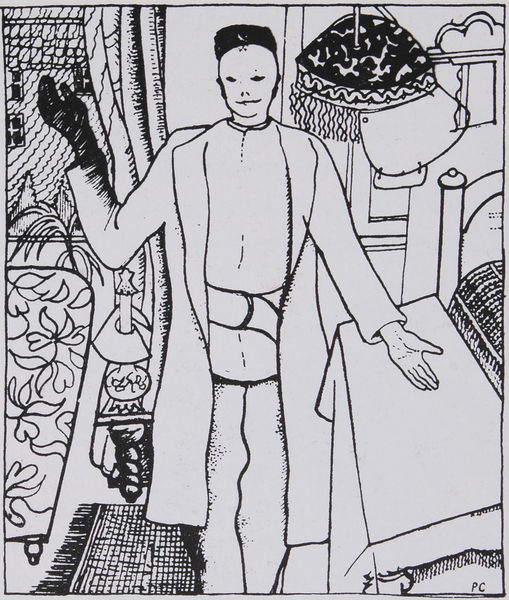
Titel: Georg Muche "in der Bauhaustracht"
Künstler: Paul Citroen
Institution: unbekannt
Schlagwörter: blätter, hand, kopf, mann, weiß, blumen, fenster, finger, haar, handschuh, kariert, lampe, raum, schwarz, tisch, zeichnung, zimmer, blüten, gürtel, teppich, falten, stehen, ärmel, hände, tischdecke, vorhang, figur, fransen, mantel, pflanze, lampenschirm, linien, bett, palme, laken, revers, striche, linie, druck, comic, stich, strich, kurz, fingerausblick, pflane